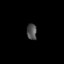
Tissue: lung
Cell type: Epithelial cells
Senescence score: 0.2305
Nuclear area (px): 156
Mean DAPI intensity: 78.827